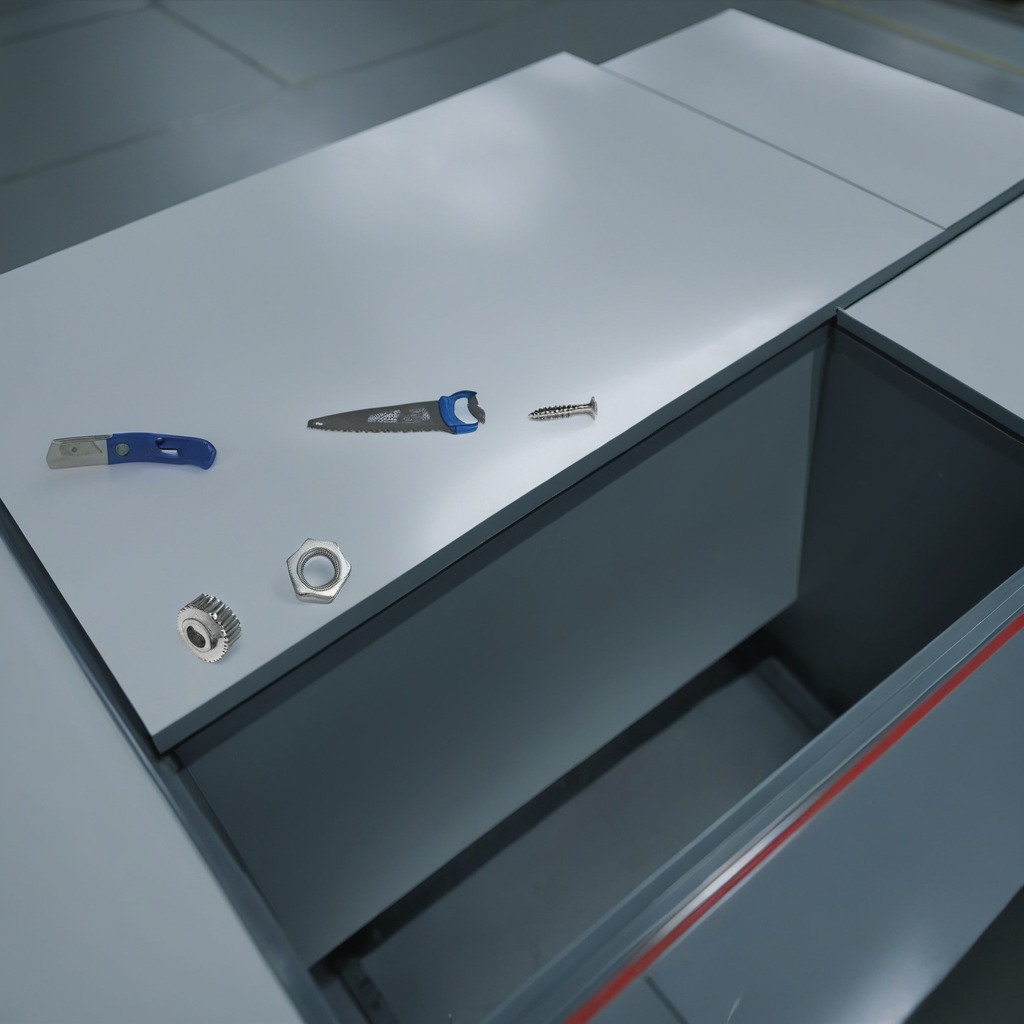
A steel gear with teeth, a utility knife, a metal machine screw, a handheld metal saw, and a metal nut are lying on the toolbox surface.